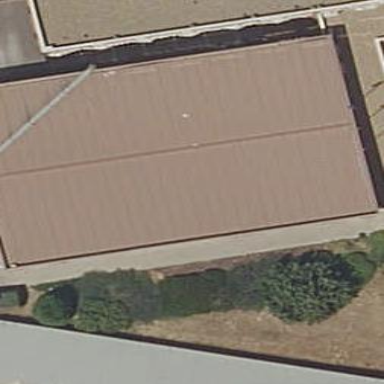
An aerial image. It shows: Building with flat roof.